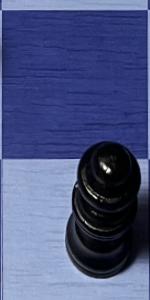
Label: Queen_Black